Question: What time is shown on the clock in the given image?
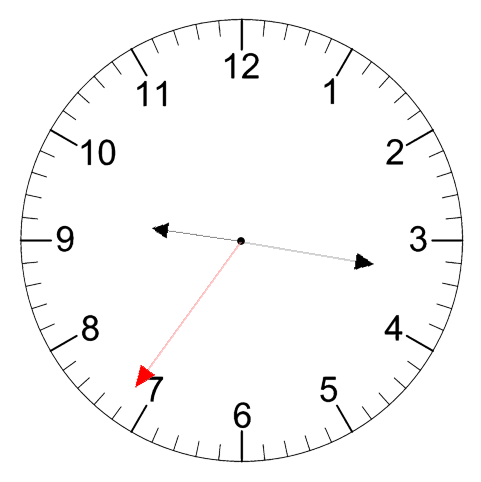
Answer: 09:16:36